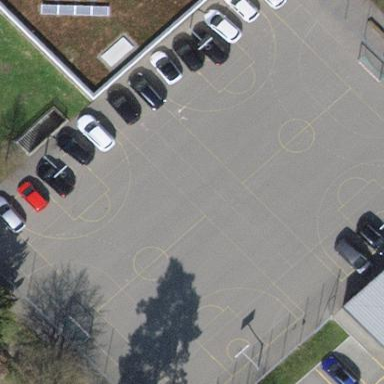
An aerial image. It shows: Sports pitch with asphalt surface for soccer and basketball.